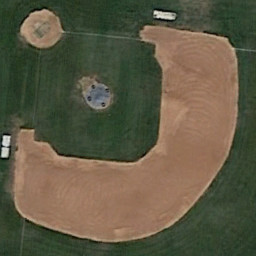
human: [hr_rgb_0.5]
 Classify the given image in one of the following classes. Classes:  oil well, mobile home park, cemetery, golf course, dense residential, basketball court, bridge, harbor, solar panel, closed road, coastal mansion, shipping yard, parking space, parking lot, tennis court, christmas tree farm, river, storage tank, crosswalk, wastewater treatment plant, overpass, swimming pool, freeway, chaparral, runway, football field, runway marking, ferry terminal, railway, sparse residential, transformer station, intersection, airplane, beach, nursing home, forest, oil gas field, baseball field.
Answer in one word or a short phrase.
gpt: baseball field